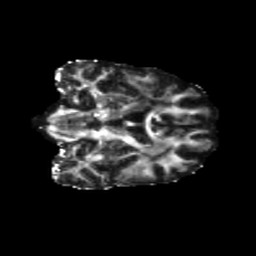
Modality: FA
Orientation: coronal
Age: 50
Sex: female
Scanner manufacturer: siemens
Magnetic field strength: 3 T
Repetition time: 5.25 s
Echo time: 0.08 s